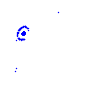
Particle: pion